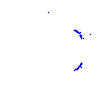
Particle: proton